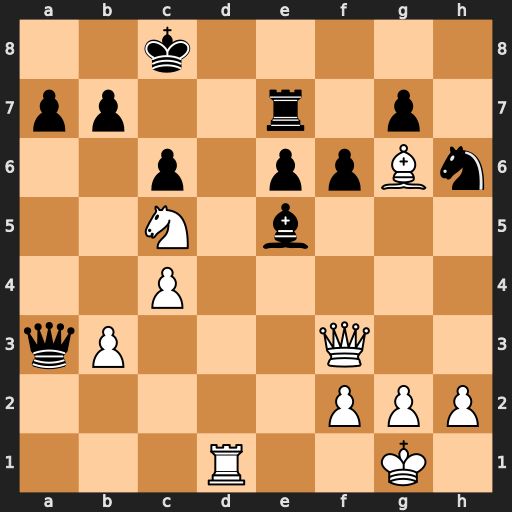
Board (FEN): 2k5/pp2r1p1/2p1ppBn/2N1b3/2P5/qP3Q2/5PPP/3R2K1
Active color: w
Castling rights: -
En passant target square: -
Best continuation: Qd3 Bc7 Nxe6 Rxe6 Qd7+ Kb8 Qxe6